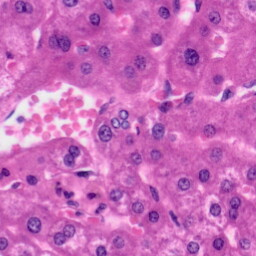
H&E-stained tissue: Liver